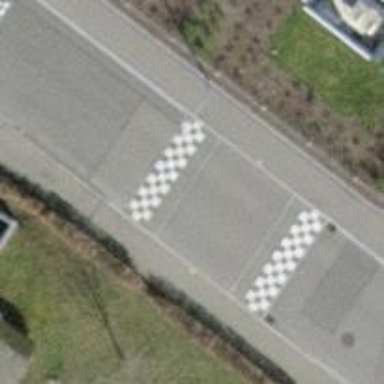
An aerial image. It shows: Traffic calming table.